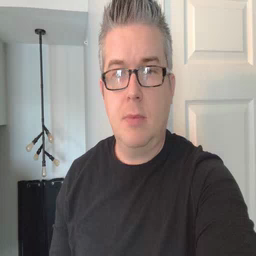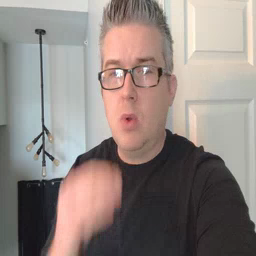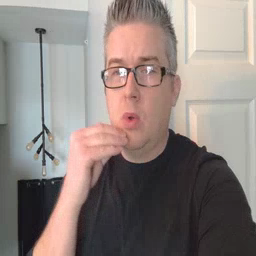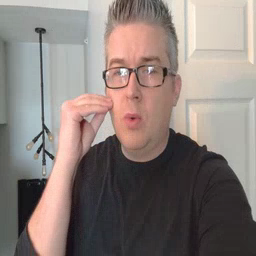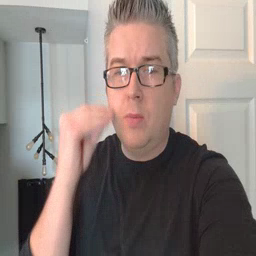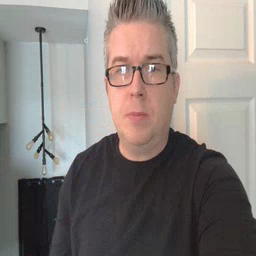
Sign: home